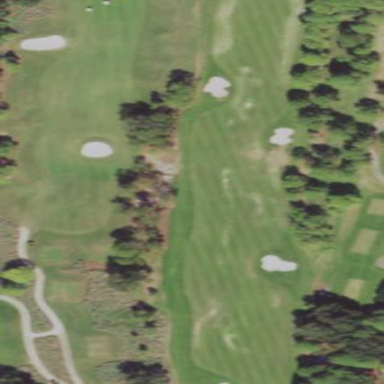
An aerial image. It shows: Golf fairway surrounded by grass.